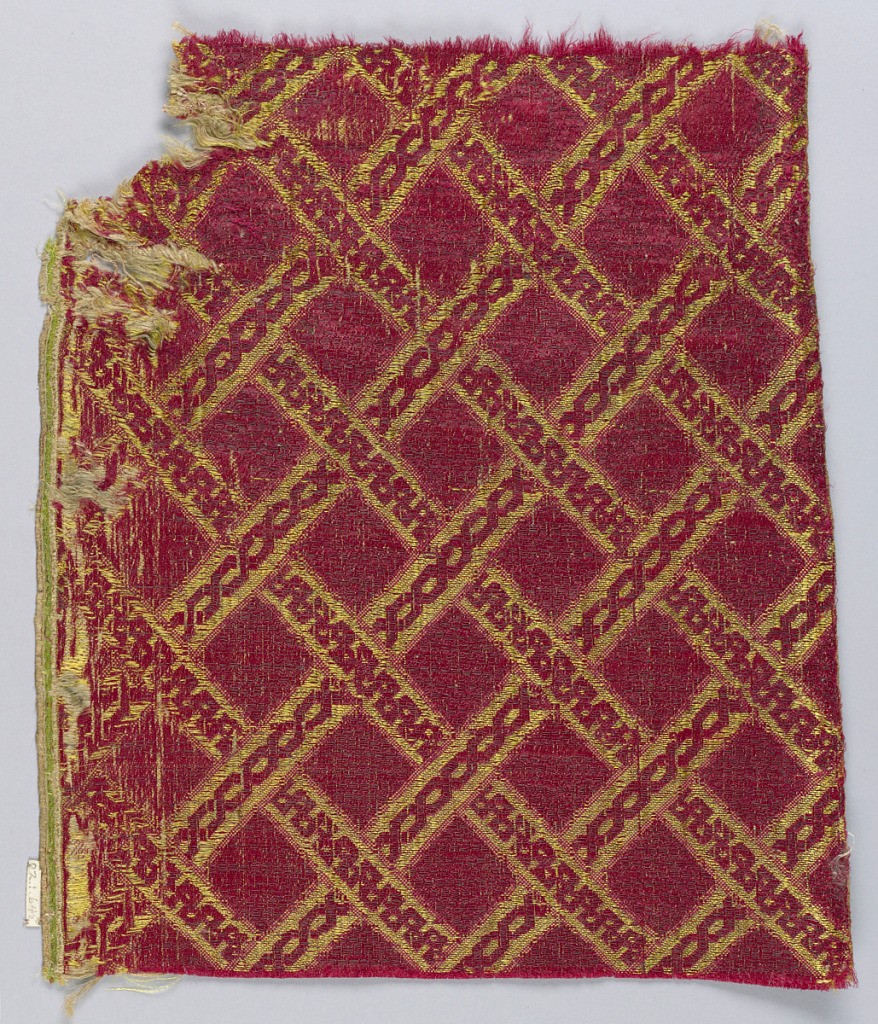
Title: Fragment
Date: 17th century
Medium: silk, linen (?), metallic
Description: Lattice pattern in red and yellow.